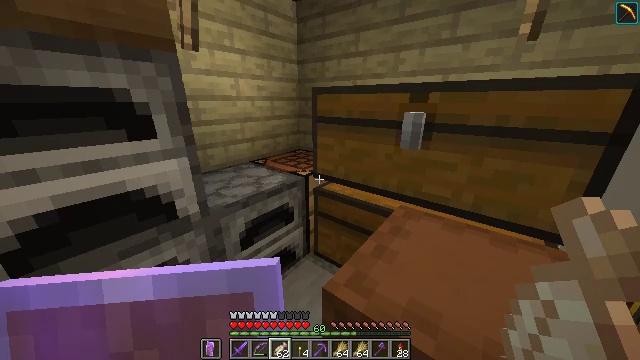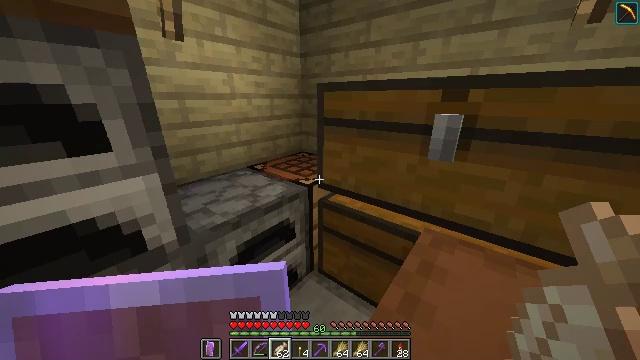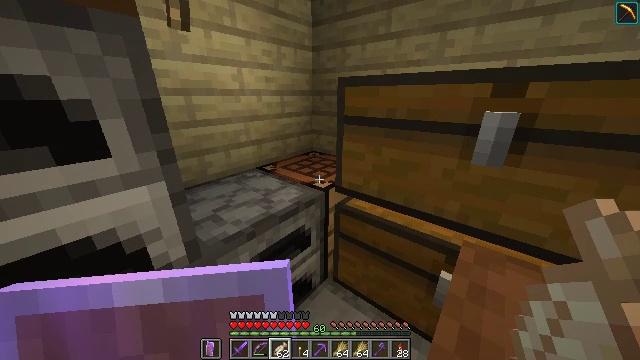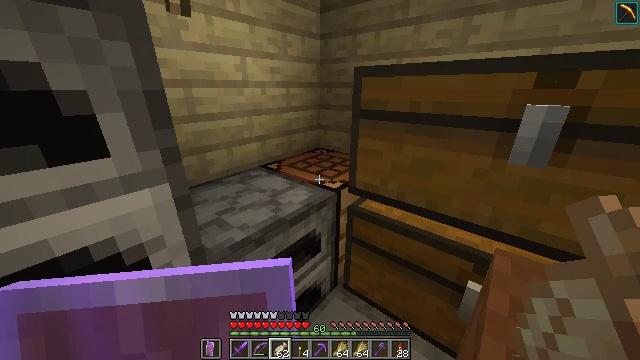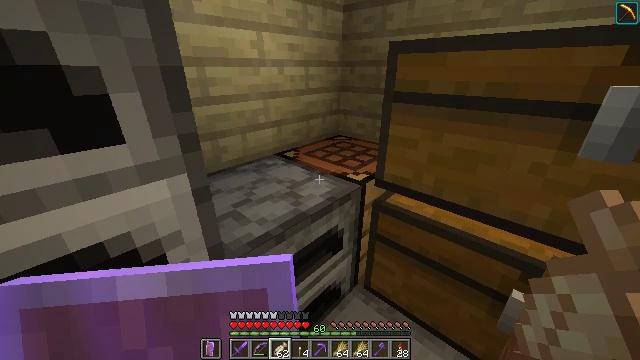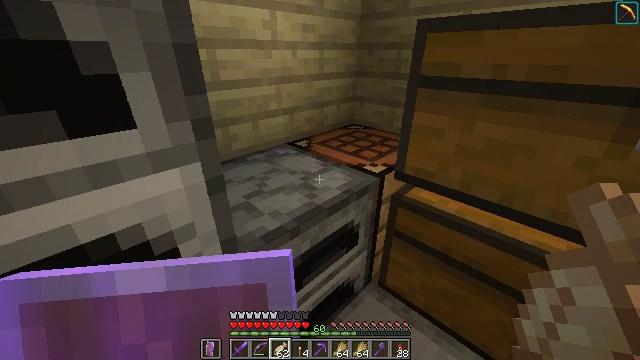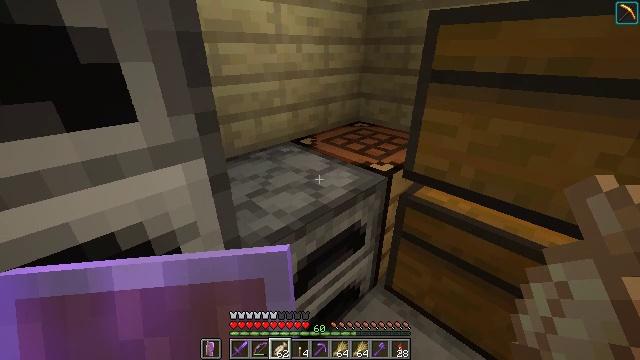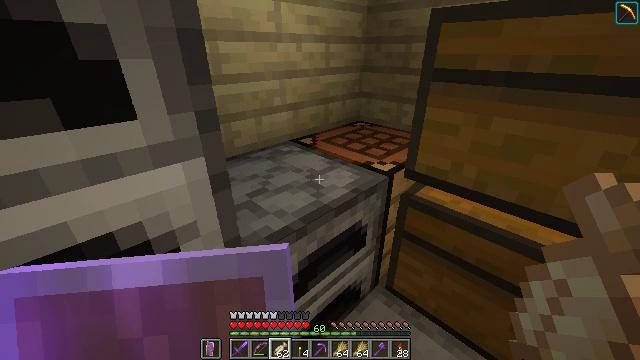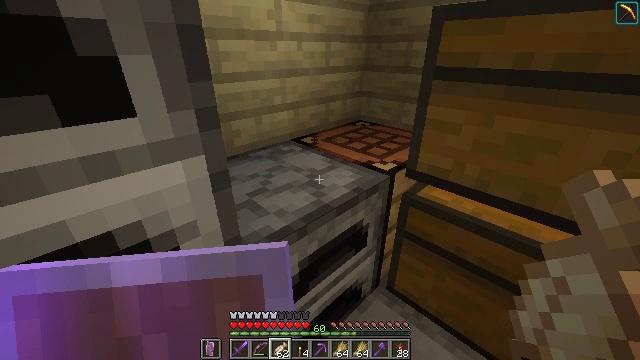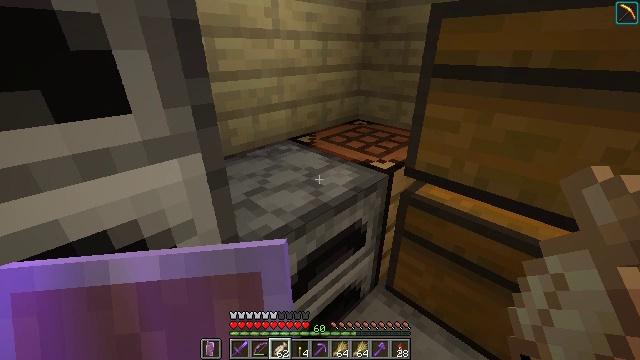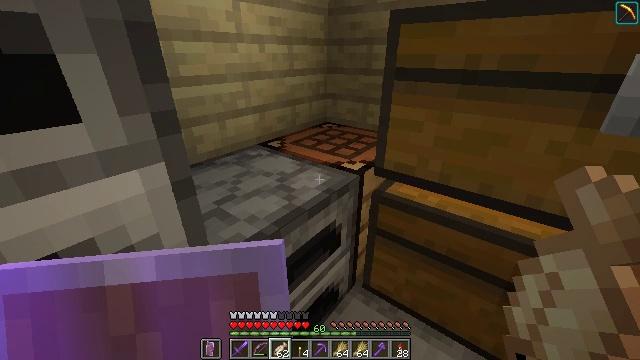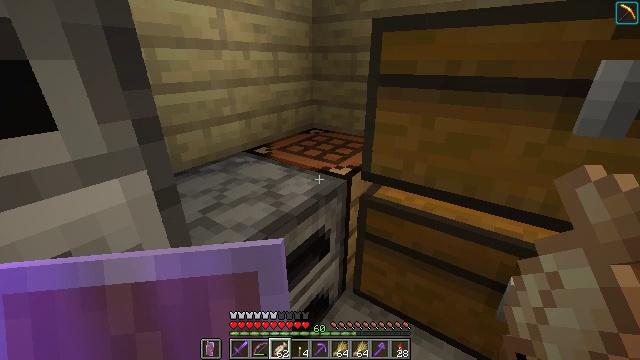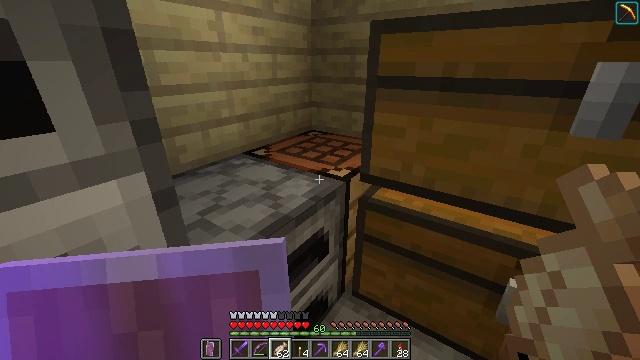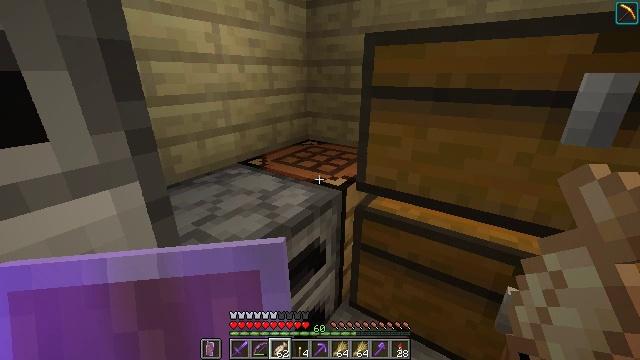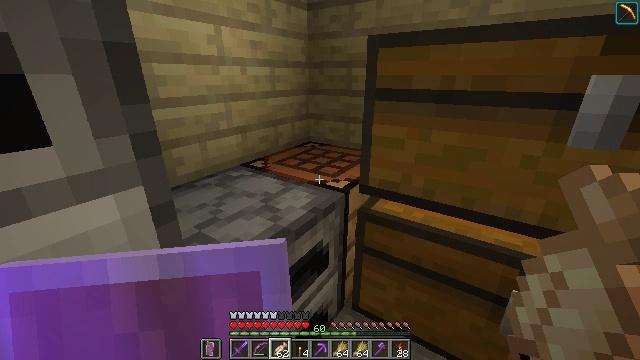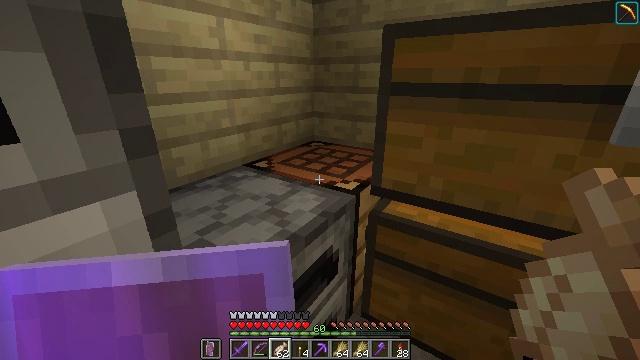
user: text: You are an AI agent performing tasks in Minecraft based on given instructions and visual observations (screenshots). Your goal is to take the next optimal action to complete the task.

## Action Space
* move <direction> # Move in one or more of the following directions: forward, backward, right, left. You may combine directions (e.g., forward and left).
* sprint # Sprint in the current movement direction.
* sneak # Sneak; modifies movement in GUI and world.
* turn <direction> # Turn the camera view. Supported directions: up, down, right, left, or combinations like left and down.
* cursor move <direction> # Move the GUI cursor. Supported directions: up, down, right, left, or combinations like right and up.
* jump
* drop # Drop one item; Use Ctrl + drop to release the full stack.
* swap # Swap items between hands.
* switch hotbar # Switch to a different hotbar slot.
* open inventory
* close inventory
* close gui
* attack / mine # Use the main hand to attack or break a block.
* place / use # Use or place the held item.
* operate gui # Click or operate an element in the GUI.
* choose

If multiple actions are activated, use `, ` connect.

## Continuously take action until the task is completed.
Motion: motion action
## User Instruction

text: Craft a hay block.
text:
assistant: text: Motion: move forward, sprint
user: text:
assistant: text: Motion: move forward, sprint
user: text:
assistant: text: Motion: move forward, sprint
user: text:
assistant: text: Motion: sprint, turn left and down
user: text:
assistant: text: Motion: turn left and down
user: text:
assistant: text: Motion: no_op
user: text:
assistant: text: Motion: no_op
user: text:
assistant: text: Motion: no_op
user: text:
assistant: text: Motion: no_op
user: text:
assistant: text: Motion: turn right
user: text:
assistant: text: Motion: turn right and up
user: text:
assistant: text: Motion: no_op
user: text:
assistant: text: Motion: turn up
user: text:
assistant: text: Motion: move forward
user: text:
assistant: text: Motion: move forward
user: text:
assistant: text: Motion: move forward
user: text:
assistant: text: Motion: move forward
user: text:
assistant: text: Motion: turn left and down
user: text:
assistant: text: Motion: turn left and down, use / place
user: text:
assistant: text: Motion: turn left and down, use / place
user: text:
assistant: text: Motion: use / place
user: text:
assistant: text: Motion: no_op
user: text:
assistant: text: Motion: no_op
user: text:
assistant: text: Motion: no_op
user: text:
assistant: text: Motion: no_op
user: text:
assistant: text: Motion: no_op
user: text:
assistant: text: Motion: no_op
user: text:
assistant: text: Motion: no_op
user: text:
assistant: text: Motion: no_op
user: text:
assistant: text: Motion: no_op